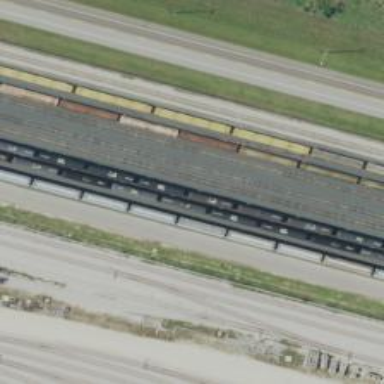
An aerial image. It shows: Railway yard used for manifest purposes.